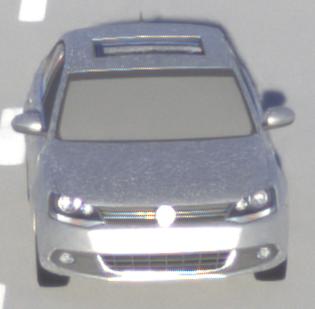
Make: VW
Model: Jetta 1.2 TSI
Detailed model: Jetta (IV)
Model produced from: 2011/01
Model produced until: 2014/08
Doors: 4
Color: white
Road condition: dry road
Daytime: sunrise or sunset
Contrast: high contrast